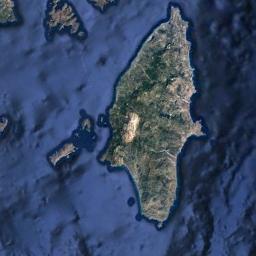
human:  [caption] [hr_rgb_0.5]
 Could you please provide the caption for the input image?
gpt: The island lies to the sea on one side .

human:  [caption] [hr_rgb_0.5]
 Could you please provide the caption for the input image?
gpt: The land on the island is uneven .

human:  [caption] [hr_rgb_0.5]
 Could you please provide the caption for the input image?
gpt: The green island, Which is similar to the shape of a shuttle, Is surrounded by blue sea water  There are mountains with green vegetation on the island and some small islands next to it .

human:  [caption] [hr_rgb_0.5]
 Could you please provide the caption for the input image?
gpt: The archipelago with rugged terrain is surrounded by light blue waters .

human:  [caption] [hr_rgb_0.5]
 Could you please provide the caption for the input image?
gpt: There are some green land and bare land on the island .